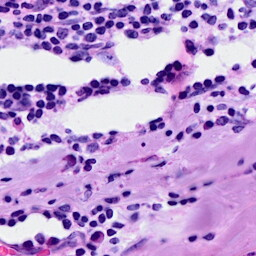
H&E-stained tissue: Breast